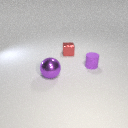
large purple metal sphere to the left of small red metal cube